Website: apple
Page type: newsletter-management
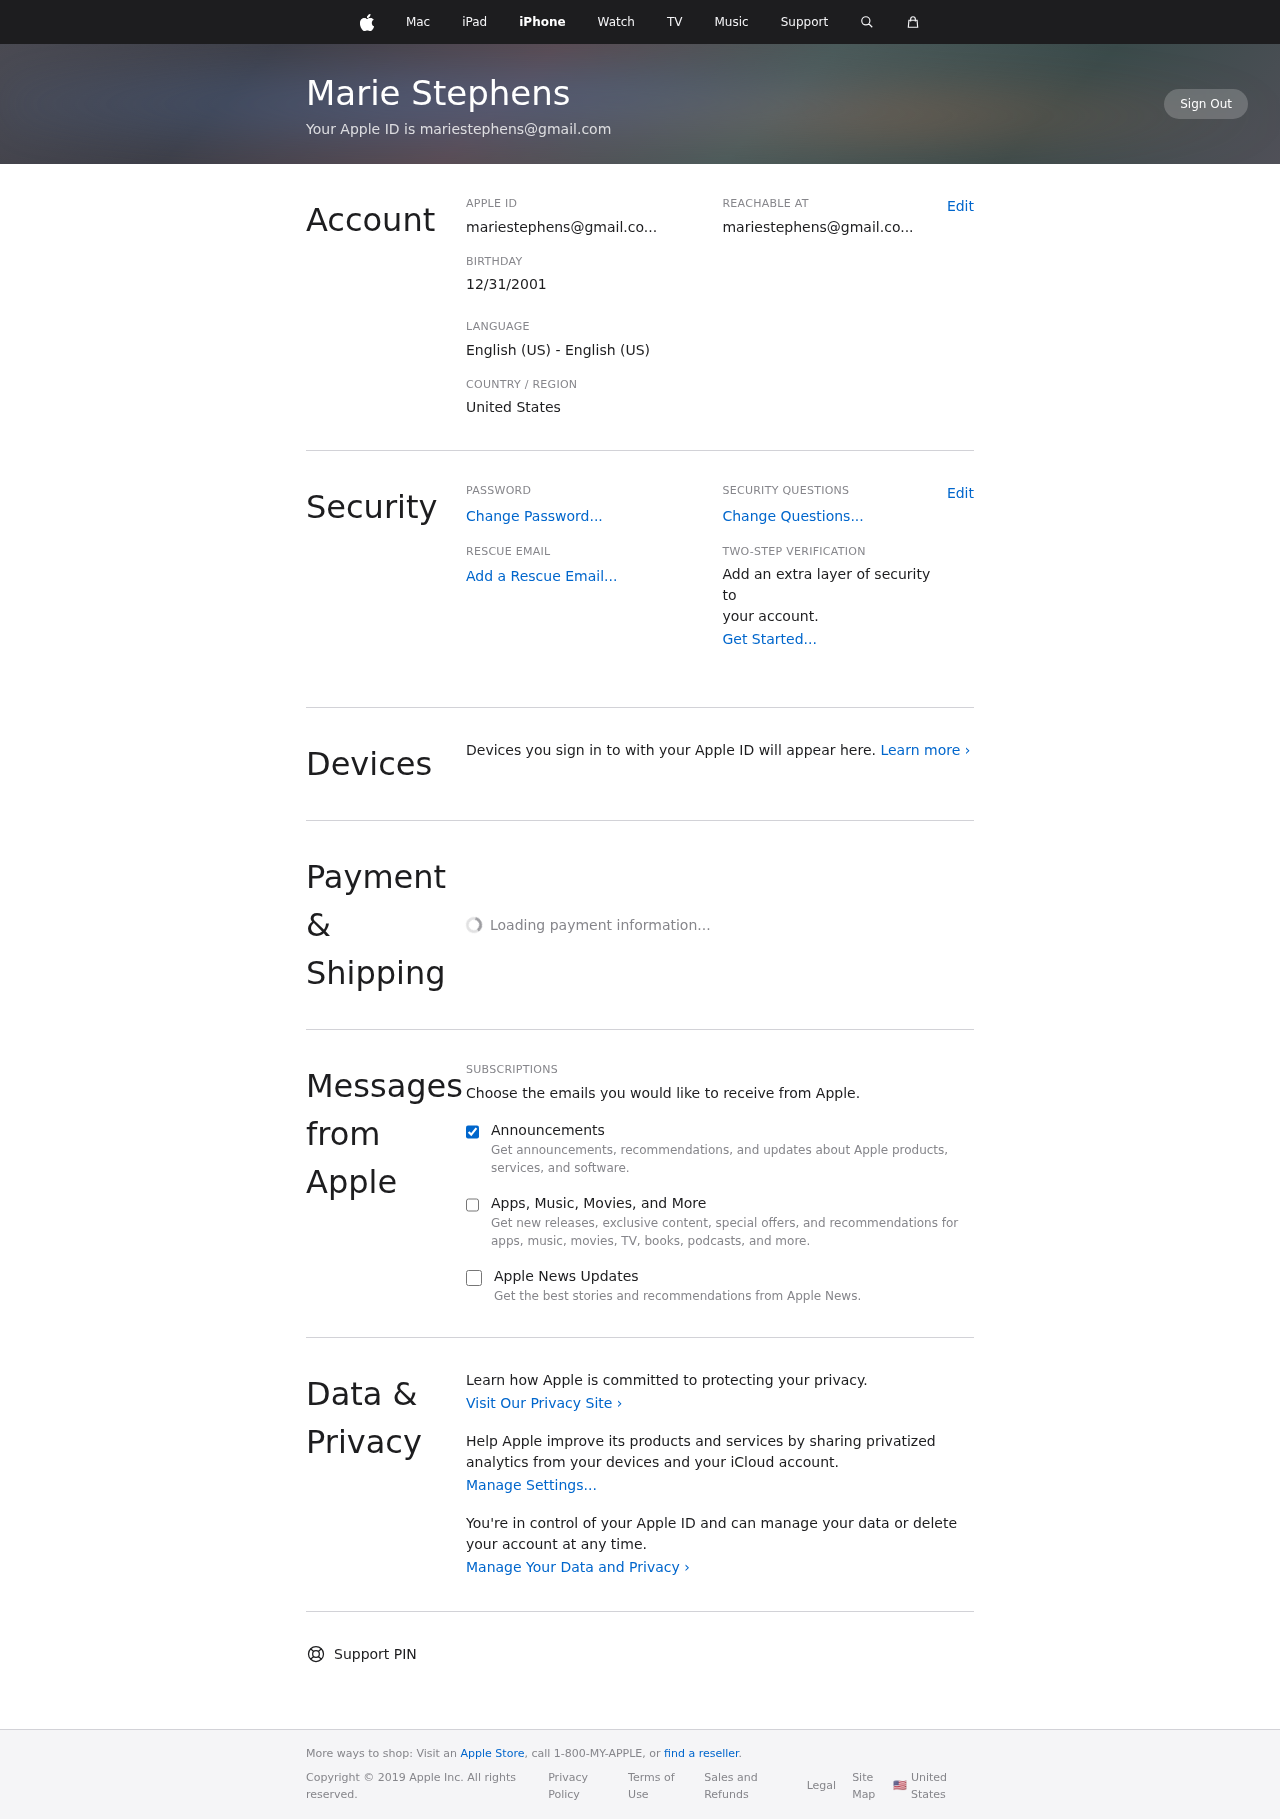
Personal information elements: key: PII_COUNTRY
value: United States
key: PII_DOB
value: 12/31/2001
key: PII_EMAIL
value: mariestephens@gmail.co...
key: PII_EMAIL
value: mariestephens@gmail.com
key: PII_FULLNAME
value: Marie Stephens
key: PII_EMAIL2
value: mariestephens@gmail.co...